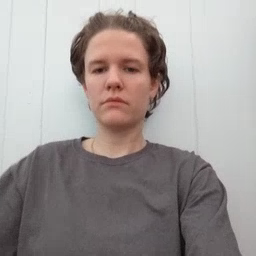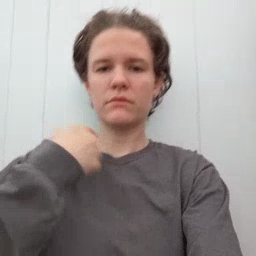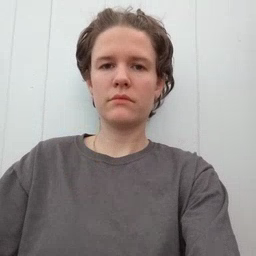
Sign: zipper